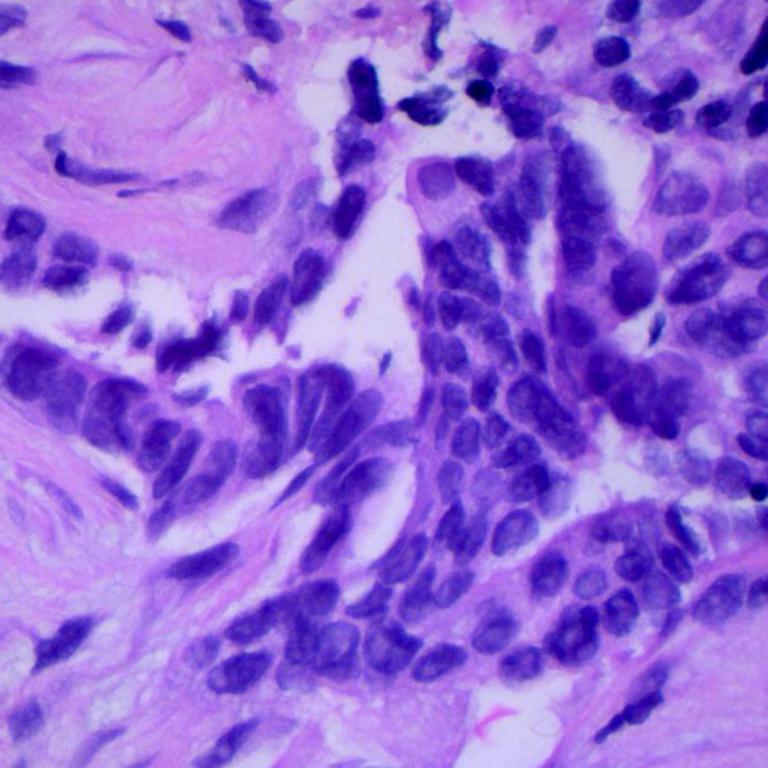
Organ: lung
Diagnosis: adenocarcinomas